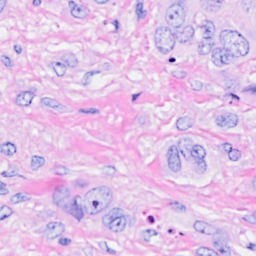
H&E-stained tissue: Breast